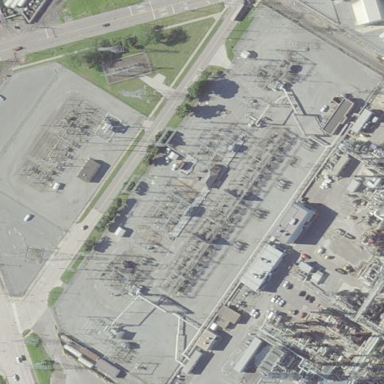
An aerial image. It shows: Fence surrounds transmission level power substation.